Question: I am plotting multiplot with 11 graphs. I given the code used below:
'''
#!/usr/bin/gnuplot
########################################################################################
#OUTPUT
set size 1.0, 1.0
#POSTCRIPT
set term postscript landscape enhanced color
set output "radial_distribution_function.ps" #
#set terminal postscript portrait enhanced color dashed "Helvetica" 8
#set output "time-density-profile-maltose.ps"
#PNG
#set terminal pngcairo size 650,450 enhanced dash
#set output "multi-plot_gauche_bcMalto-chain2-thermo.png"
# WXT
#set terminal wxt size 900,450 enhanced font 'Arial,10' dashed persist
#set style line 4 lt 4 lw 10 # Please DISABLE pause -1
#########################################################################
set style line 1 lt 1 lc rgb "#FFB6C1" lw 2.0
set style line 2 lt 1 lc rgb "black" lw 2.0
set style line 3 lt 1 lc rgb "green" lw 2.0
set style line 4 lt 1 lc rgb "blue" lw 2.0
set style line 5 lt 1 lc rgb "#8B008B" lw 2.0
set style line 6 lt 1 lc rgb "yellow" lw 2.0
#########################################################################
### START MARCRO
set macro
#ylabelFONT="font 'Arial,16'"
labelFONT="font 'Arial,12'"
scaleFONT="font 'Arial,12'"
keyFONT="font 'Arial,14'"
#graph="using 1:2 with lines lw 1 "
scaleFONT2="font 'Arial,11'"
### END MACRO
set key font ",8"
set key spacing 0.7
unset key
set autoscale # scale axes automatically
set xtic auto @scaleFONT # set xtics automatically
set ytic auto @scaleFONT # set ytics automatically
set xlabel "Distance (Angstrom)" @labelFONT
set ylabel "g(r)" @labelFONT
set xrange [0:10]
set yrange [0:5]
#set title "Density profile for isomaltose"
set multiplot layout 4,3 title ""
# PLOT_1
set label "(a) O11" at 1.5, 4 @labelFONT
plot "maltoLyo12per-ddm_O11-wat_O.dat" using 1:2 w l ls 1 title "{/Symbol b}Mal-C_{12}12%H_{2}O", "maltoLyo23per-ddm_O11-wat_O.dat" using 1:2 w l ls 2 title "{/Symbol b}Mal-C_{12}23%H_{2}O", "bcmLyo25perR-BMR_O11-wat_O.dat" using 1:2 w l ls 3 title "{/Symbol b}Mal-C_{12}C_{8}(R)25%H_{2}O", "bcmLyo25perS-BCS_O11-wat_O.dat" using 1:2 w l ls 4 title "{/Symbol b}Mal-C_{12}C_{8}(S)25%H_{2}O", "bchainRS25per-BMR_O11-wat_O.dat" using 1:2 w l ls 5 title "{/Symbol b}Mal-C_{12}C_{8}(RS)(R)25%H_{2}O", "bchainRS25per-BMS_O11-wat_O.dat" using 1:2 w l ls 6 title "{/Symbol b}Mal-C_{12}C_{8}(RS)(S)25%H_{2}O"
# PLOT_2
unset label
set label "(b) O12" at 1.5, 4 @labelFONT
plot "maltoLyo12per-ddm_O12-wat_O.dat" using 1:2 w l ls 1 title "{/Symbol b}Mal-C_{12}12%H_{2}O", "maltoLyo23per-ddm_O12-wat_O.dat" using 1:2 w l ls 2 title "{/Symbol b}Mal-C_{12}23%H_{2}O", "bcmLyo25perR-BMR_O12-wat_O.dat" using 1:2 w l ls 3 title "{/Symbol b}Mal-C_{12}C_{8}(R)25%H_{2}O", "bcmLyo25perS-BCS_O12-wat_O.dat" using 1:2 w l ls 4 title "{/Symbol b}Mal-C_{12}C_{8}(S)25%H_{2}O", "bchainRS25per-BMR_O12-wat_O.dat" using 1:2 w l ls 5 title "{/Symbol b}Mal-C_{12}C_{8}(RS)(R)25%H_{2}O", "bchainRS25per-BMS_O12-wat_O.dat" using 1:2 w l ls 6 title "{/Symbol b}Mal-C_{12}C_{8}(RS)(S)25%H_{2}O"
# PLOT_3
unset label
set label "(c) O13" at 1.5, 4 @labelFONT
plot "maltoLyo12per-ddm_O13-wat_O.dat" using 1:2 w l ls 1 title "{/Symbol b}Mal-C_{12}12%H_{2}O", "maltoLyo23per-ddm_O13-wat_O.dat" using 1:2 w l ls 2 title "{/Symbol b}Mal-C_{12}23%H_{2}O", "bcmLyo25perR-BMR_O13-wat_O.dat" using 1:2 w l ls 3 title "{/Symbol b}Mal-C_{12}C_{8}(R)25%H_{2}O", "bcmLyo25perS-BCS_O13-wat_O.dat" using 1:2 w l ls 4 title "{/Symbol b}Mal-C_{12}C_{8}(S)25%H_{2}O", "bchainRS25per-BMR_O13-wat_O.dat" using 1:2 w l ls 5 title "{/Symbol b}Mal-C_{12}C_{8}(RS)(R)25%H_{2}O", "bchainRS25per-BMS_O13-wat_O.dat" using 1:2 w l ls 6 title "{/Symbol b}Mal-C_{12}C_{8}(RS)(S)25%H_{2}O"
# PLOT_4
unset label
set label "(d) O14" at 1.5, 4 @labelFONT
plot "maltoLyo12per-ddm_O14-wat_O.dat" using 1:2 w l ls 1 title "{/Symbol b}Mal-C_{12}12%H_{2}O", "maltoLyo23per-ddm_O14-wat_O.dat" using 1:2 w l ls 2 title "{/Symbol b}Mal-C_{12}23%H_{2}O", "bcmLyo25perR-BMR_O14-wat_O.dat" using 1:2 w l ls 3 title "{/Symbol b}Mal-C_{12}C_{8}(R)25%H_{2}O", "bcmLyo25perS-BCS_O14-wat_O.dat" using 1:2 w l ls 4 title "{/Symbol b}Mal-C_{12}C_{8}(S)25%H_{2}O", "bchainRS25per-BMR_O14-wat_O.dat" using 1:2 w l ls 5 title "{/Symbol b}Mal-C_{12}C_{8}(RS)(R)25%H_{2}O", "bchainRS25per-BMS_O14-wat_O.dat" using 1:2 w l ls 6 title "{/Symbol b}Mal-C_{12}C_{8}(RS)(S)25%H_{2}O"
# PLOT_5
unset label
set label "(e) O15" at 1.5, 4 @labelFONT
plot "maltoLyo12per-ddm_O15-wat_O.dat" using 1:2 w l ls 1 title "{/Symbol b}Mal-C_{12}12%H_{2}O", "maltoLyo23per-ddm_O15-wat_O.dat" using 1:2 w l ls 2 title "{/Symbol b}Mal-C_{12}23%H_{2}O", "bcmLyo25perR-BMR_O15-wat_O.dat" using 1:2 w l ls 3 title "{/Symbol b}Mal-C_{12}C_{8}(R)25%H_{2}O", "bcmLyo25perS-BCS_O15-wat_O.dat" using 1:2 w l ls 4 title "{/Symbol b}Mal-C_{12}C_{8}(S)25%H_{2}O", "bchainRS25per-BMR_O15-wat_O.dat" using 1:2 w l ls 5 title "{/Symbol b}Mal-C_{12}C_{8}(RS)(R)25%H_{2}O", "bchainRS25per-BMS_O15-wat_O.dat" using 1:2 w l ls 6 title "{/Symbol b}Mal-C_{12}C_{8}(RS)(S)25%H_{2}O"
# PLOT_6
unset label
set label "(f) O16" at 1.5, 4 @labelFONT
plot "maltoLyo12per-ddm_O16-wat_O.dat" using 1:2 w l ls 1 title "{/Symbol b}Mal-C_{12}12%H_{2}O", "maltoLyo23per-ddm_O16-wat_O.dat" using 1:2 w l ls 2 title "{/Symbol b}Mal-C_{12}23%H_{2}O", "bcmLyo25perR-BMR_O16-wat_O.dat" using 1:2 w l ls 3 title "{/Symbol b}Mal-C_{12}C_{8}(R)25%H_{2}O", "bcmLyo25perS-BCS_O16-wat_O.dat" using 1:2 w l ls 4 title "{/Symbol b}Mal-C_{12}C_{8}(S)25%H_{2}O", "bchainRS25per-BMR_O16-wat_O.dat" using 1:2 w l ls 5 title "{/Symbol b}Mal-C_{12}C_{8}(RS)(R)25%H_{2}O", "bchainRS25per-BMS_O16-wat_O.dat" using 1:2 w l ls 6 title "{/Symbol b}Mal-C_{12}C_{8}(RS)(S)25%H_{2}O"
# PLOT_7
unset label
set label "(g) O22" at 1.5, 4 @labelFONT
plot "maltoLyo12per-ddm_O22-wat_O.dat" using 1:2 w l ls 1 title "{/Symbol b}Mal-C_{12}12%H_{2}O", "maltoLyo23per-ddm_O22-wat_O.dat" using 1:2 w l ls 2 title "{/Symbol b}Mal-C_{12}23%H_{2}O", "bcmLyo25perR-BMR_O22-wat_O.dat" using 1:2 w l ls 3 title "{/Symbol b}Mal-C_{12}C_{8}(R)25%H_{2}O", "bcmLyo25perS-BCS_O22-wat_O.dat" using 1:2 w l ls 4 title "{/Symbol b}Mal-C_{12}C_{8}(S)25%H_{2}O", "bchainRS25per-BMR_O22-wat_O.dat" using 1:2 w l ls 5 title "{/Symbol b}Mal-C_{12}C_{8}(RS)(R)25%H_{2}O", "bchainRS25per-BMS_O22-wat_O.dat" using 1:2 w l ls 6 title "{/Symbol b}Mal-C_{12}C_{8}(RS)(S)25%H_{2}O"
# PLOT_8
unset label
set label "(h) O23" at 1.5, 4 @labelFONT
plot "maltoLyo12per-ddm_O23-wat_O.dat" using 1:2 w l ls 1 title "{/Symbol b}Mal-C_{12}12%H_{2}O", "maltoLyo23per-ddm_O23-wat_O.dat" using 1:2 w l ls 2 title "{/Symbol b}Mal-C_{12}23%H_{2}O", "bcmLyo25perR-BMR_O23-wat_O.dat" using 1:2 w l ls 3 title "{/Symbol b}Mal-C_{12}C_{8}(R)25%H_{2}O", "bcmLyo25perS-BCS_O23-wat_O.dat" using 1:2 w l ls 4 title "{/Symbol b}Mal-C_{12}C_{8}(S)25%H_{2}O", "bchainRS25per-BMR_O23-wat_O.dat" using 1:2 w l ls 5 title "{/Symbol b}Mal-C_{12}C_{8}(RS)(R)25%H_{2}O", "bchainRS25per-BMS_O23-wat_O.dat" using 1:2 w l ls 6 title "{/Symbol b}Mal-C_{12}C_{8}(RS)(S)25%H_{2}O"
# PLOT_9
unset label
set label "(i) O24" at 1.5, 4 @labelFONT
plot "maltoLyo12per-ddm_O24-wat_O.dat" using 1:2 w l ls 1 title "{/Symbol b}Mal-C_{12}12%H_{2}O", "maltoLyo23per-ddm_O24-wat_O.dat" using 1:2 w l ls 2 title "{/Symbol b}Mal-C_{12}23%H_{2}O", "bcmLyo25perR-BMR_O24-wat_O.dat" using 1:2 w l ls 3 title "{/Symbol b}Mal-C_{12}C_{8}(R)25%H_{2}O", "bcmLyo25perS-BCS_O24-wat_O.dat" using 1:2 w l ls 4 title "{/Symbol b}Mal-C_{12}C_{8}(S)25%H_{2}O", "bchainRS25per-BMR_O24-wat_O.dat" using 1:2 w l ls 5 title "{/Symbol b}Mal-C_{12}C_{8}(RS)(R)25%H_{2}O", "bchainRS25per-BMS_O24-wat_O.dat" using 1:2 w l ls 6 title "{/Symbol b}Mal-C_{12}C_{8}(RS)(S)25%H_{2}O"
# PLOT_10
unset label
set label "(j) O25" at 1.5, 4 @labelFONT
plot "maltoLyo12per-ddm_O25-wat_O.dat" using 1:2 w l ls 1 title "{/Symbol b}Mal-C_{12}12%H_{2}O", "maltoLyo23per-ddm_O25-wat_O.dat" using 1:2 w l ls 2 title "{/Symbol b}Mal-C_{12}23%H_{2}O", "bcmLyo25perR-BMR_O25-wat_O.dat" using 1:2 w l ls 3 title "{/Symbol b}Mal-C_{12}C_{8}(R)25%H_{2}O", "bcmLyo25perS-BCS_O25-wat_O.dat" using 1:2 w l ls 4 title "{/Symbol b}Mal-C_{12}C_{8}(S)25%H_{2}O", "bchainRS25per-BMR_O25-wat_O.dat" using 1:2 w l ls 5 title "{/Symbol b}Mal-C_{12}C_{8}(RS)(R)25%H_{2}O", "bchainRS25per-BMS_O25-wat_O.dat" using 1:2 w l ls 6 title "{/Symbol b}Mal-C_{12}C_{8}(RS)(S)25%H_{2}O"
# PLOT_11
unset label
set label "(k) O26" at 1.5, 4 @labelFONT
unset key
plot "maltoLyo12per-ddm_O26-wat_O.dat" using 1:2 w l ls 1 title "{/Symbol b}Mal-C_{12}12%H_{2}O", "maltoLyo23per-ddm_O26-wat_O.dat" using 1:2 w l ls 2 title "{/Symbol b}Mal-C_{12}23%H_{2}O", "bcmLyo25perR-BMR_O26-wat_O.dat" using 1:2 w l ls 3 title "{/Symbol b}Mal-C_{12}C_{8}(R)25%H_{2}O", "bcmLyo25perS-BCS_O26-wat_O.dat" using 1:2 w l ls 4 title "{/Symbol b}Mal-C_{12}C_{8}(S)25%H_{2}O", "bchainRS25per-BMR_O26-wat_O.dat" using 1:2 w l ls 5 title "{/Symbol b}Mal-C_{12}C_{8}(RS)(R)25%H_{2}O", "bchainRS25per-BMS_O26-wat_O.dat" using 1:2 w l ls 6 title "{/Symbol b}Mal-C_{12}C_{8}(RS)(S)25%H_{2}O"
unset multiplot
'''
The graph that I get is show here
What I notice from the graph is there is lot of empty space between the graphs. For example between graph (a) and (b) and also between graph (a) and (d). I want to reduce the space between them and make the graph little bigger.
What I should do to reduce the space and optimize the graph size.
Thanks in advance.
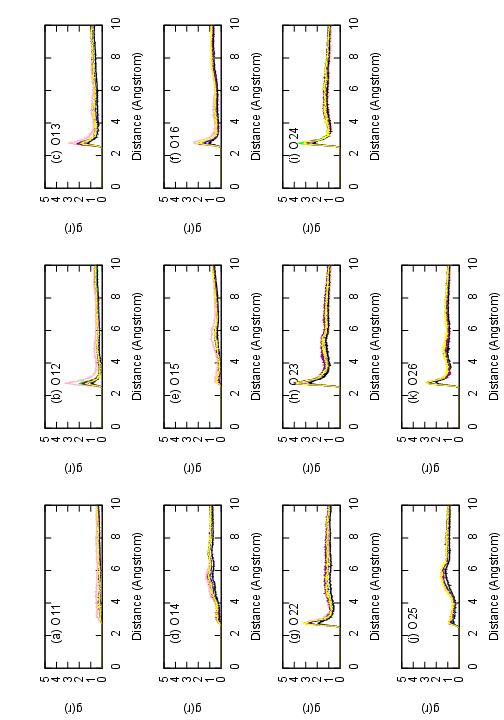
Answer: Ok, lets start :)
First, your script and your naming of the data files is perfect for iterations. So, you can define a list of file name templates with a placeholder '%s', which is later substituted by the actual parameter.
So you first have an iteration over the different 'O11', 'O12' etc. values and for each of those a new plot is generated. Then you have a 'plot for' iteration over the file names which are all placed in a single plot.
Using 'set linetype' to define the colors allows you to make use of the automatic line type increment.
Now to your actual question:
I think the best options are to correct the offset of the labels a bit, e.g. with
'''
set ylabel "g(r)" offset 1,0 @labelFONT
'''
which shifts the ylabel by one character unit to the right with respect to the automatically selected position. That should give you a little bigger graph.
If that isn't enough you must start to manually set the margins. I would start by changing only the top and right margins. With e.g.
'''
set tmargin 0
set rmargin 0
'''
the top and right margins will be placed at the boundaries of the respective panels. With e.g. 'set rmargin 0.5' the right margin is set to a half character width. You must play around with these values.
Here is a shortened script. Note, that I couldn't test it, because I don't have the data files. I hope I didn't make any errors :)
'''
#!/usr/bin/gnuplot
set term postscript landscape enhanced color
set output "radial_distribution_function.ps" #
#########################################################################
set linetype 1 lt 1 lc rgb "#FFB6C1" lw 2.0
set linetype 2 lt 1 lc rgb "black" lw 2.0
set linetype 3 lt 1 lc rgb "green" lw 2.0
set linetype 4 lt 1 lc rgb "blue" lw 2.0
set linetype 5 lt 1 lc rgb "#8B008B" lw 2.0
set linetype 6 lt 1 lc rgb "yellow" lw 2.0
#########################################################################
set macro
labelFONT="font 'Arial,12'"
scaleFONT="font 'Arial,12'"
keyFONT="font 'Arial,14'"
scaleFONT2="font 'Arial,11'"
unset key
set autoscale # scale axes automatically
set xtic auto @scaleFONT # set xtics automatically
set ytic auto @scaleFONT # set ytics automatically
set xlabel "Distance (Angstrom)" @labelFONT
set ylabel "g(r)" offset 1,0 @labelFONT
set xrange [0:10]
set yrange [0:5]
file_tmpls = "maltoLyo12per-ddm_%s-wat_O.dat ". "maltoLyo23per-ddm_%s-wat_O.dat ". "bcmLyo25perR-BMR_%s-wat_O.dat ". "bcmLyo25perS-BCS_%s-wat_O.dat ". "bchainRS25per-BMR_%s-wat_O.dat ". "bchainRS25per-BMS_%s-wat_O.dat "
par = "O11 O12 O13 O14 O15 O16 O22 O23 O24 O25 O26"
labels = "a b c d e f g h i j k"
label_tmpl = "(%s) %s"
# You must optimize the values, which are given in units of character widths (or heights)
set tmargin 0.5
set rmargin 0.5
#set lmargin 2
#set bmargin 2
set multiplot layout 4,3 title ""
do for [i=1:words(par)] {
set label 1 sprintf("(%s) %s", word(labels, i), word(par, i)) at 1.5, 4 @labelFONT
plot for [f in file_tmpls] sprintf(f, word(par, i)) using 1:2 w l
}
unset multiplot
'''